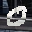
Label: 0